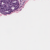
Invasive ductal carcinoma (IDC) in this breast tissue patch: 0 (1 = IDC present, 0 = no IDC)